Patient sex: F
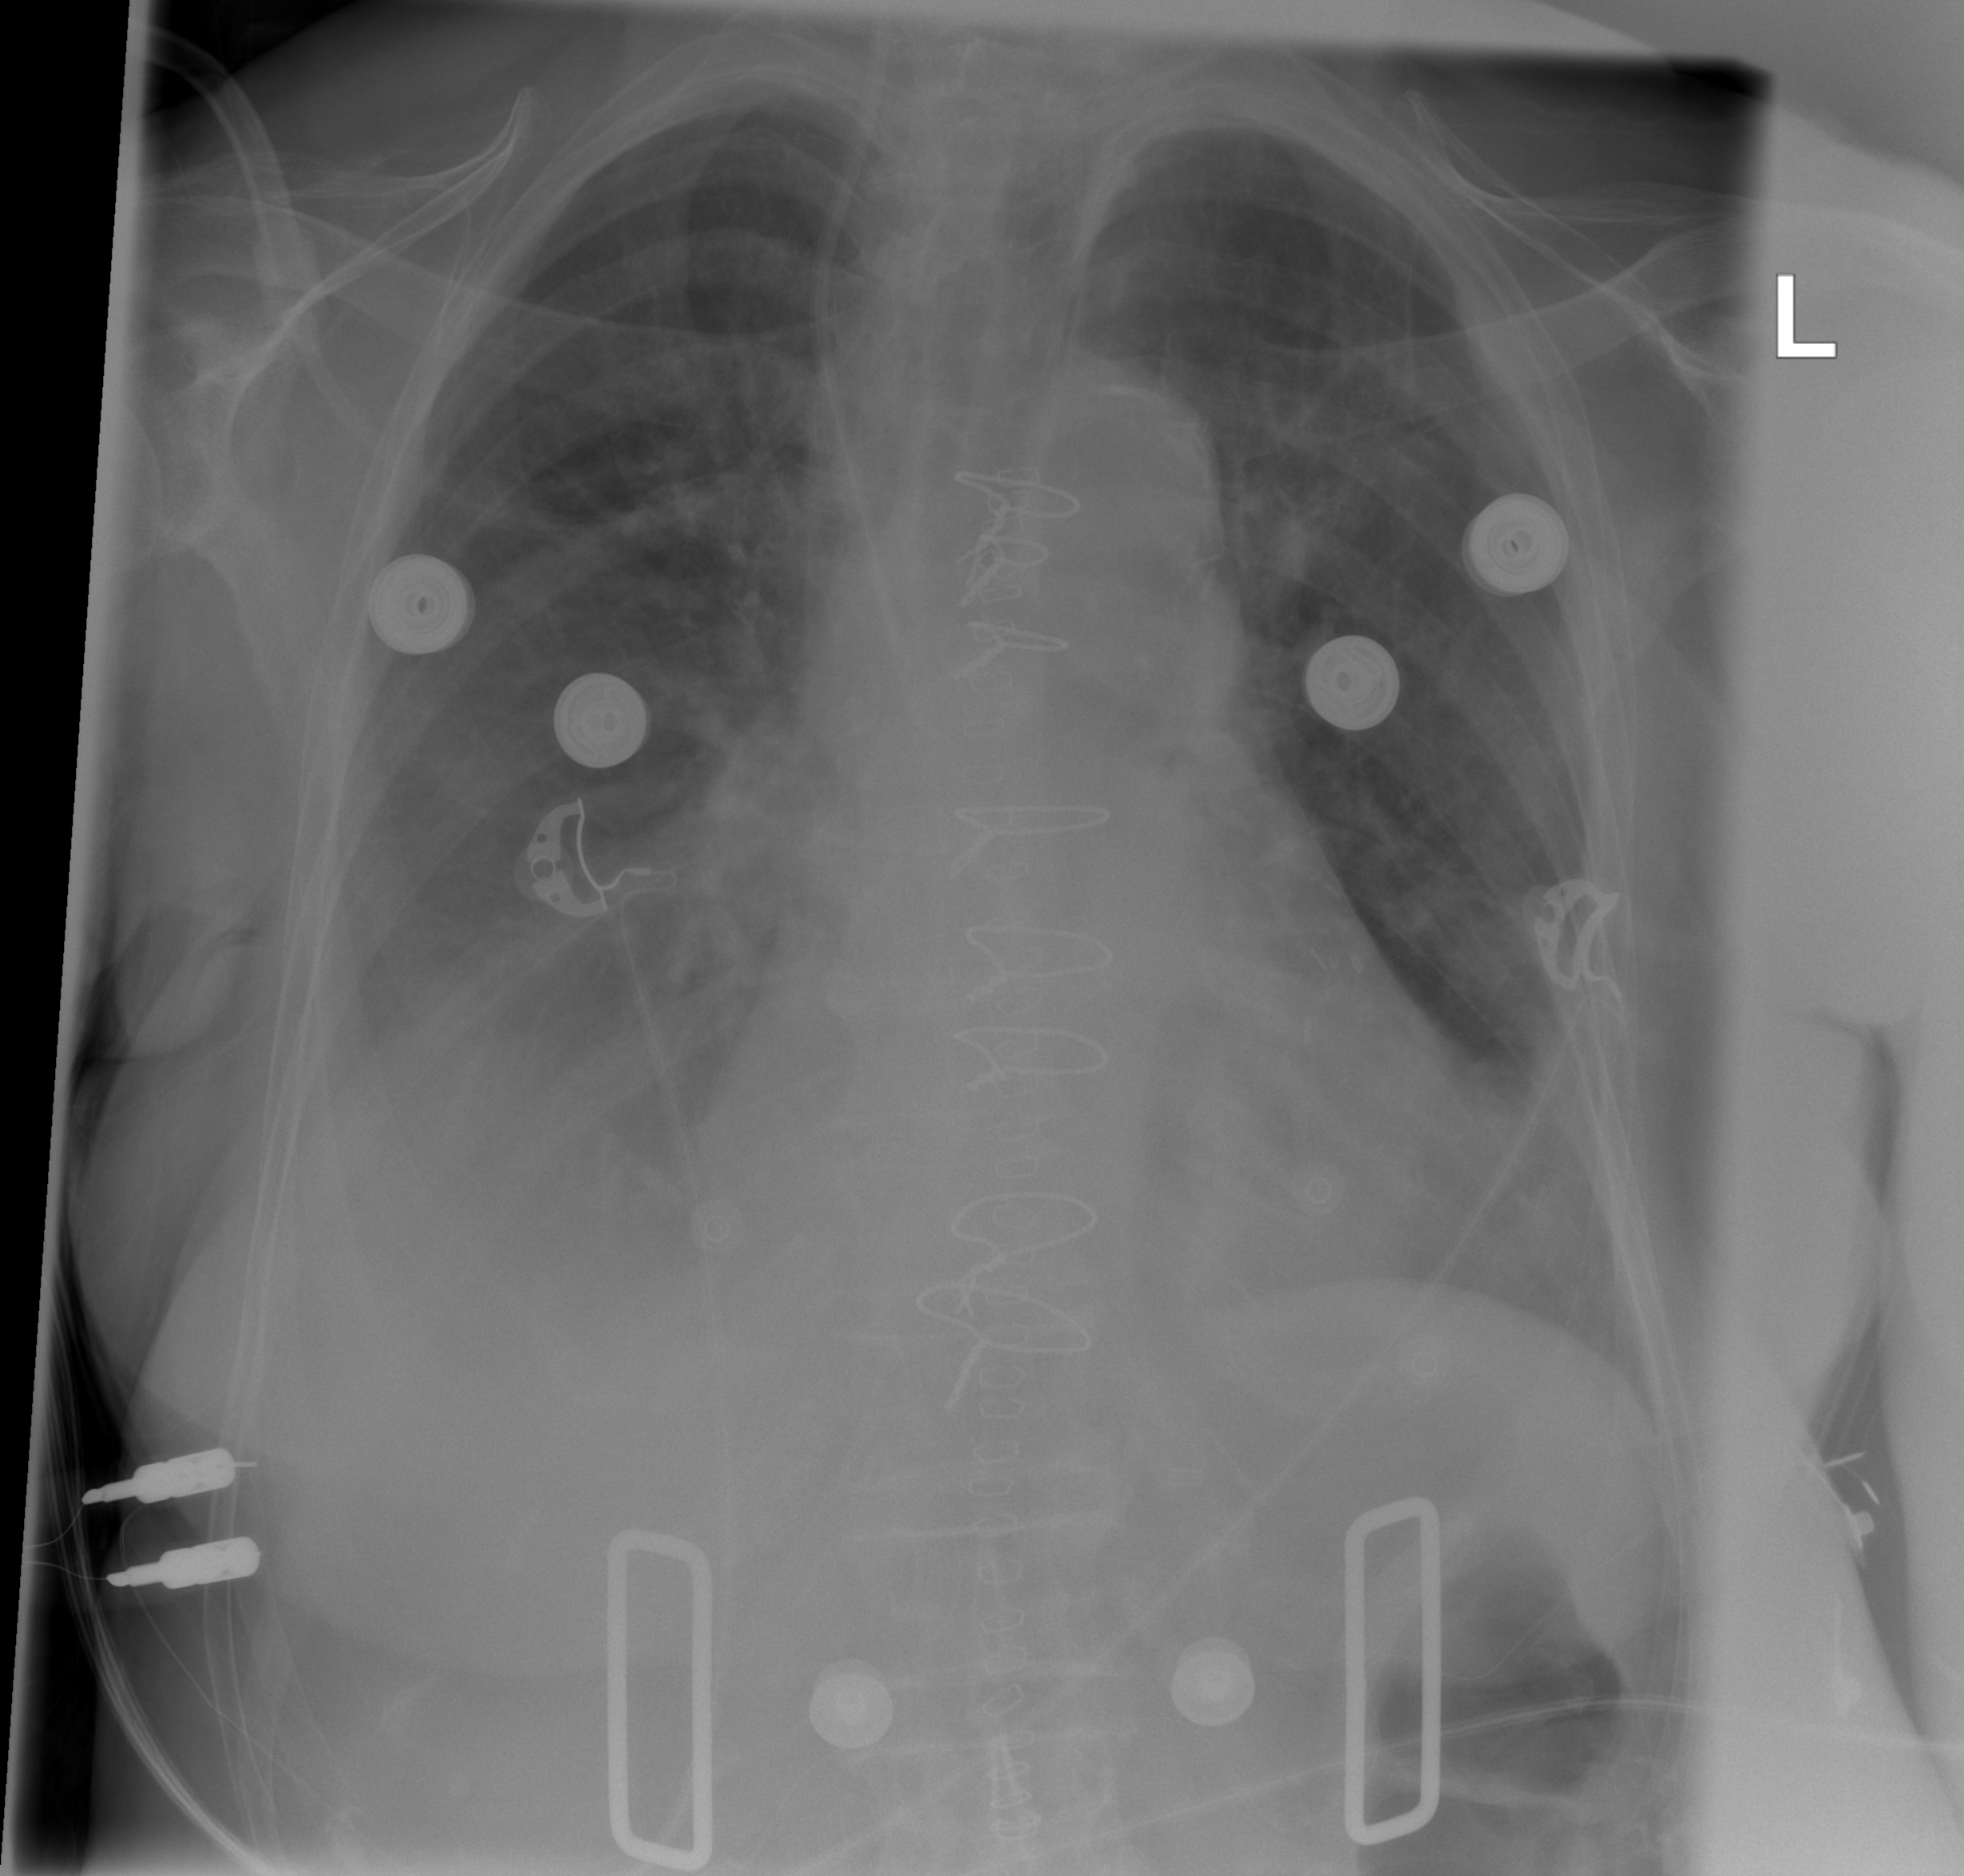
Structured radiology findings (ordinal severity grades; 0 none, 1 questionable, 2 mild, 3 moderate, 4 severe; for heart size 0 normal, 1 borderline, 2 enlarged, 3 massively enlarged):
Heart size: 2
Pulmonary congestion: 0
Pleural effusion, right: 2
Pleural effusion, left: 0
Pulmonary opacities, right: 0
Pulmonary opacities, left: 0
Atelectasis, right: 2
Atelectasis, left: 2